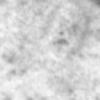
Label: no_change